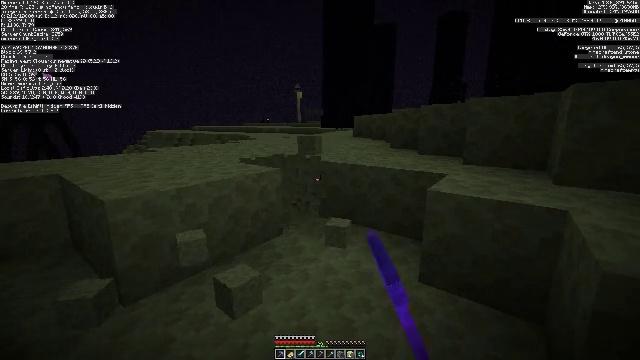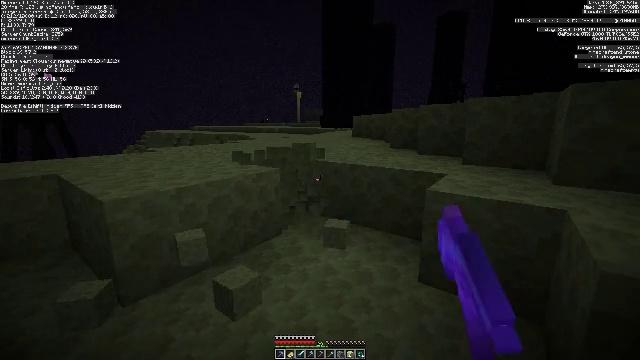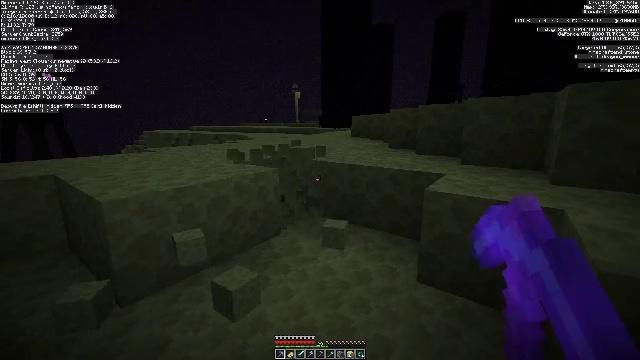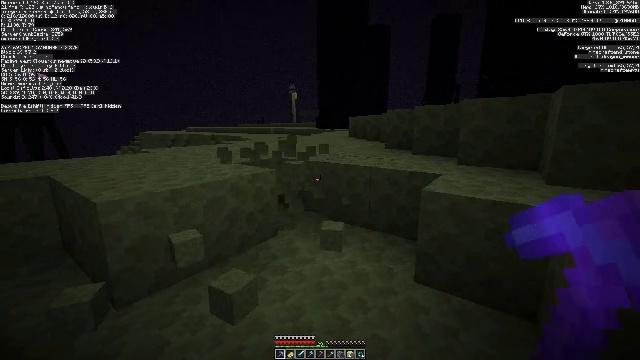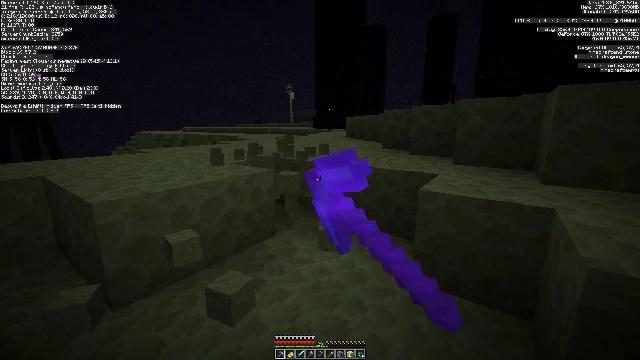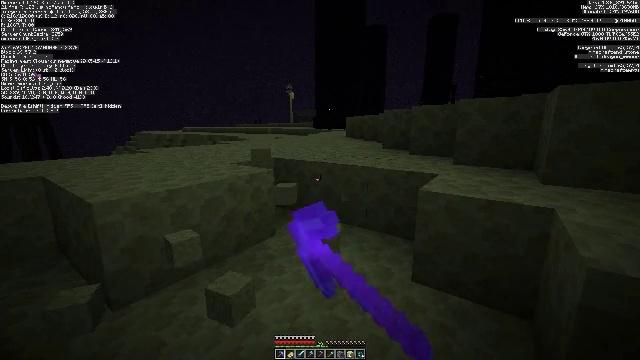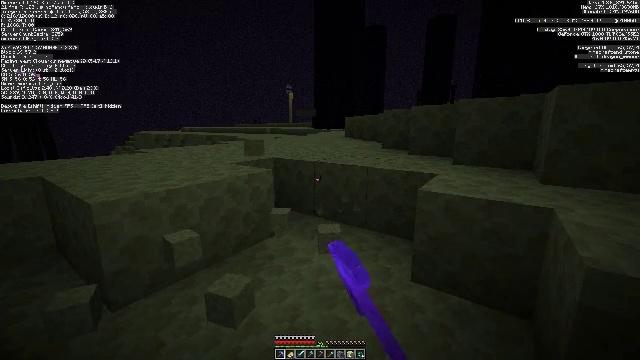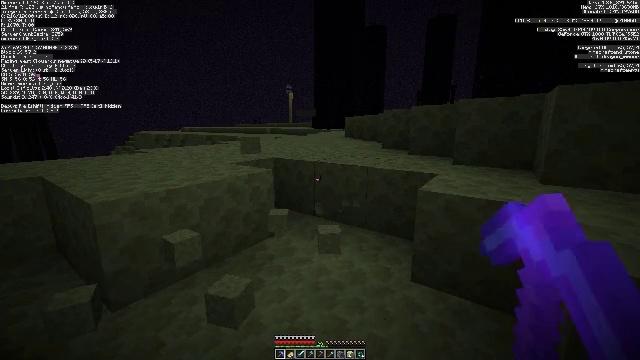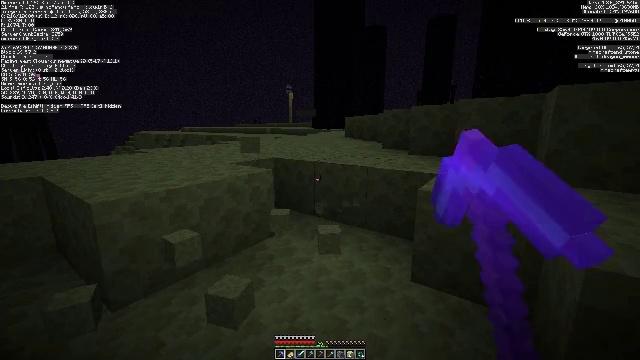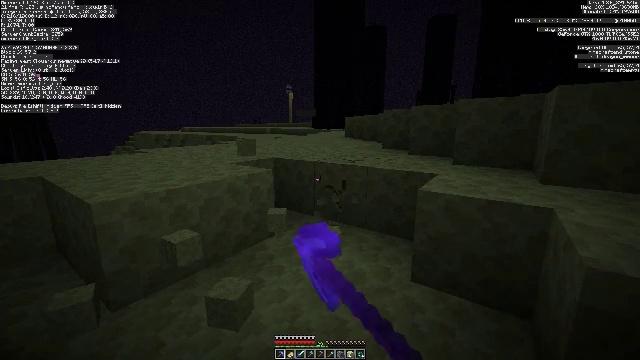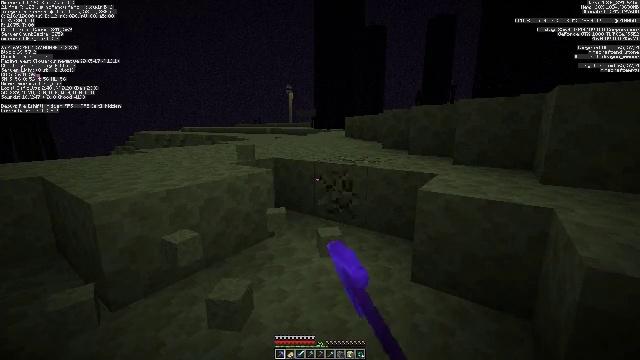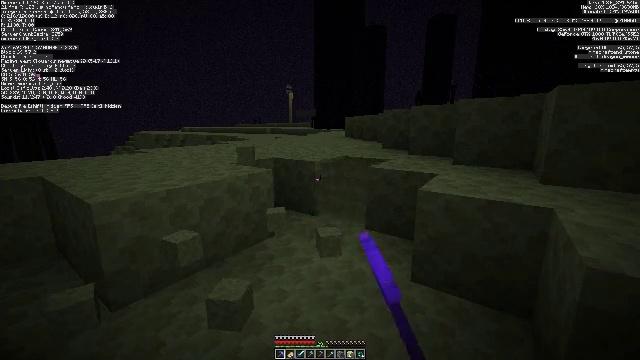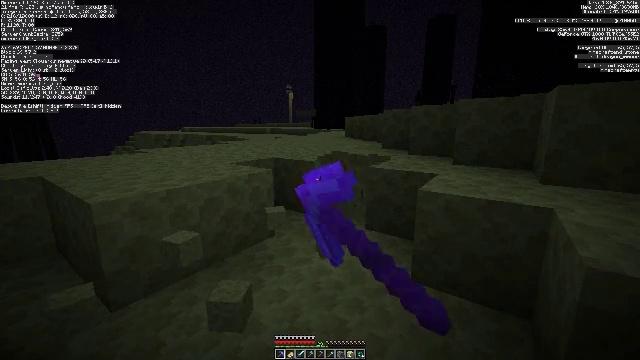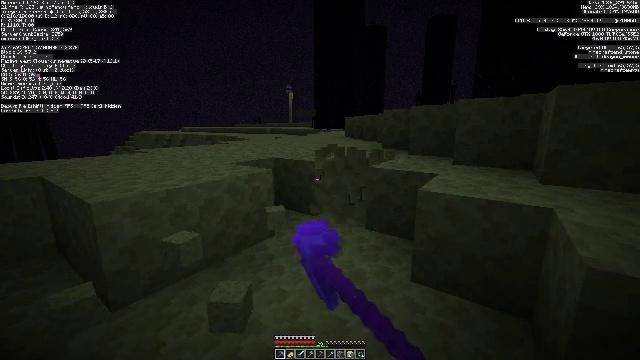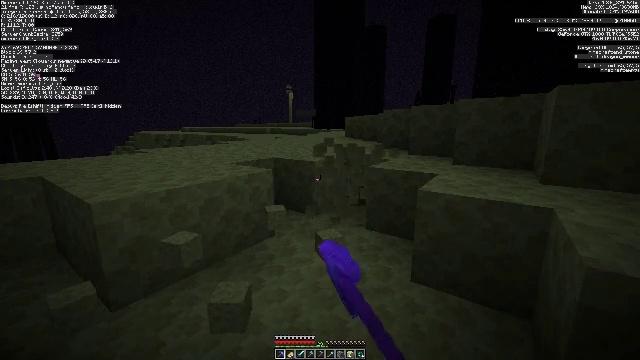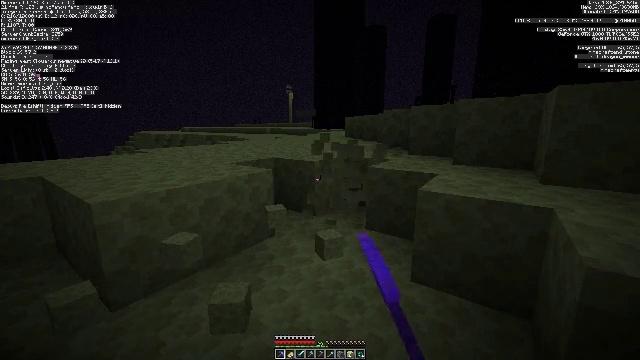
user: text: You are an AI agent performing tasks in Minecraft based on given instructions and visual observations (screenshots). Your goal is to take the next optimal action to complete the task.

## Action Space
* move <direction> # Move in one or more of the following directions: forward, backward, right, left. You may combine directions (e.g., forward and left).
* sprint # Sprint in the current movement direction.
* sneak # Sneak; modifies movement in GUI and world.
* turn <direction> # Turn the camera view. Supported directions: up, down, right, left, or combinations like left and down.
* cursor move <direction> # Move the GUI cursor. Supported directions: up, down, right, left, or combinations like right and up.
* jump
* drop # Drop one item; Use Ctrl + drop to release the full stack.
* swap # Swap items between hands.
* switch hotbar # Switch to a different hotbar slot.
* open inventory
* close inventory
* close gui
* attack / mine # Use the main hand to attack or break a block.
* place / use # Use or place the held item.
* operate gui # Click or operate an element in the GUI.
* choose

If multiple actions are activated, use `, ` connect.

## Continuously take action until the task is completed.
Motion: motion action
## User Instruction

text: Dig the end stone for building materials.
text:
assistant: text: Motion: attack / mine
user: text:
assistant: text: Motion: attack / mine
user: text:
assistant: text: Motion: attack / mine
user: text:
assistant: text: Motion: attack / mine
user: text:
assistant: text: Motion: attack / mine
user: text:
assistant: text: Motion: attack / mine
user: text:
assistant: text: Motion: attack / mine
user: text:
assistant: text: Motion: attack / mine
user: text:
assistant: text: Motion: attack / mine
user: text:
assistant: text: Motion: attack / mine
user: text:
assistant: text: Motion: attack / mine
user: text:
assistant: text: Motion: attack / mine
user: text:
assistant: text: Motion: attack / mine
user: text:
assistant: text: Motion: attack / mine
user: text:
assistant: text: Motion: attack / mine
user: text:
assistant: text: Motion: attack / mine
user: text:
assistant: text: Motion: attack / mine
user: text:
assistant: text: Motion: attack / mine
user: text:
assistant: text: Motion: attack / mine
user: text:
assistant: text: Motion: attack / mine
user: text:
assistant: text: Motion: attack / mine
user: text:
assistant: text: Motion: attack / mine
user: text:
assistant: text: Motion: attack / mine
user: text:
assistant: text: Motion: attack / mine
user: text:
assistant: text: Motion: attack / mine
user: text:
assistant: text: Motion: attack / mine
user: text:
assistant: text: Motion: attack / mine
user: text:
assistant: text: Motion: attack / mine
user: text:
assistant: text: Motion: attack / mine
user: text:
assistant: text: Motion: attack / mine